Question: i have script like this
'''
import mechanize
url = "http://www.globalhide.com/browse.php?u=u=http://www.whoisxmlapi.com/whoisserver/WhoisService?domainName=google.com"
br = mechanize.Browser()
br.set_handle_robots(False)
br.addheaders = [('User-agent', 'Mozilla/5.0 (X11; U; Linux i686; en-US; rv:1.9.0.1) Gecko/<PHONE> Fedora/3.0.1-1.fc9 Firefox/3.0.1')]
response = br.open(url)
content = response.read()
f = open('q.html', 'w')
f.write(content)
f.close()
'''
i need the result like <URL>
when i run this from python shell ,the result correct. but when i save this in a something.py file and run like this 'python something.py' the content of q.html
What wrong with my code?
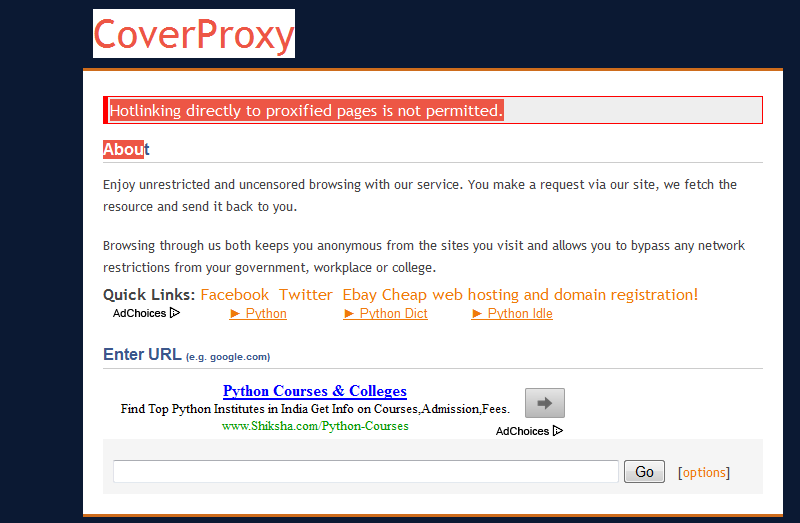
Answer: I don't think there's anything wrong with your code as such. Changing the requested url results in good data returned.
The block is being implemented by globalhide.com themselves. The link you added in your question gives the same page as you've attached (more or less). I can't tell you exactly how this hotlink blocking is implemented, but it could be through the referrer heading. Looking into <URL> may help you here.
Jumped the gun a little bit there wrt referrer spoofing. I'd go with Aaron's cookie suggestion.